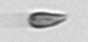
Label: Cryptophyta